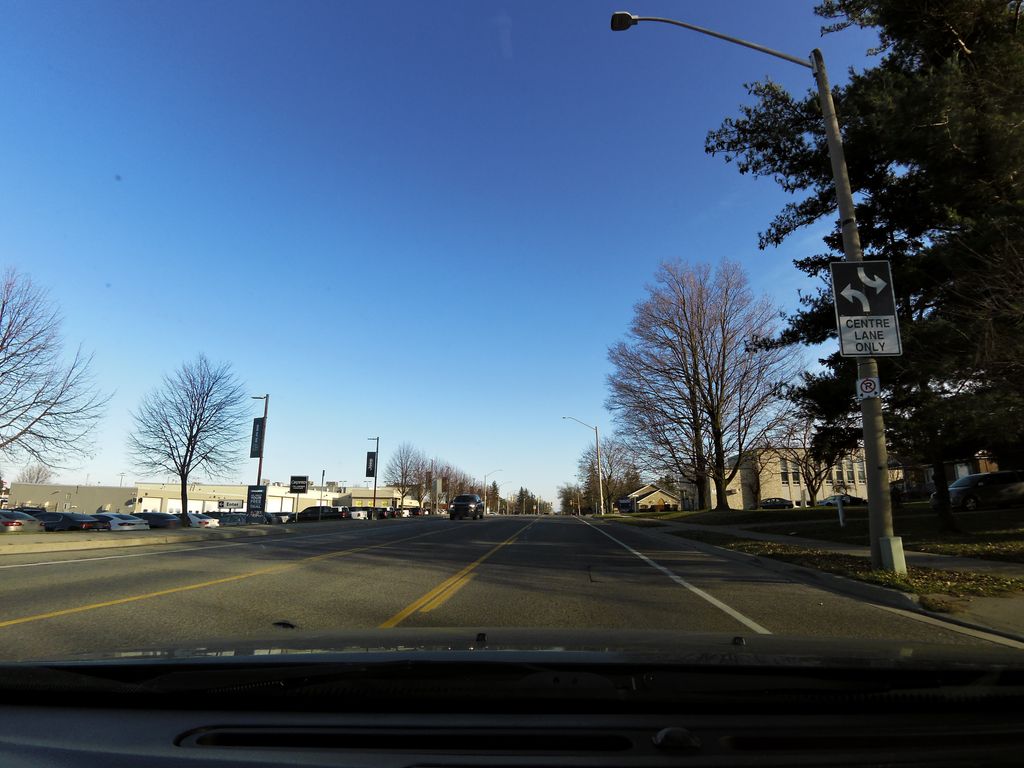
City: hamilton